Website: crate-barrel
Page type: billing-address
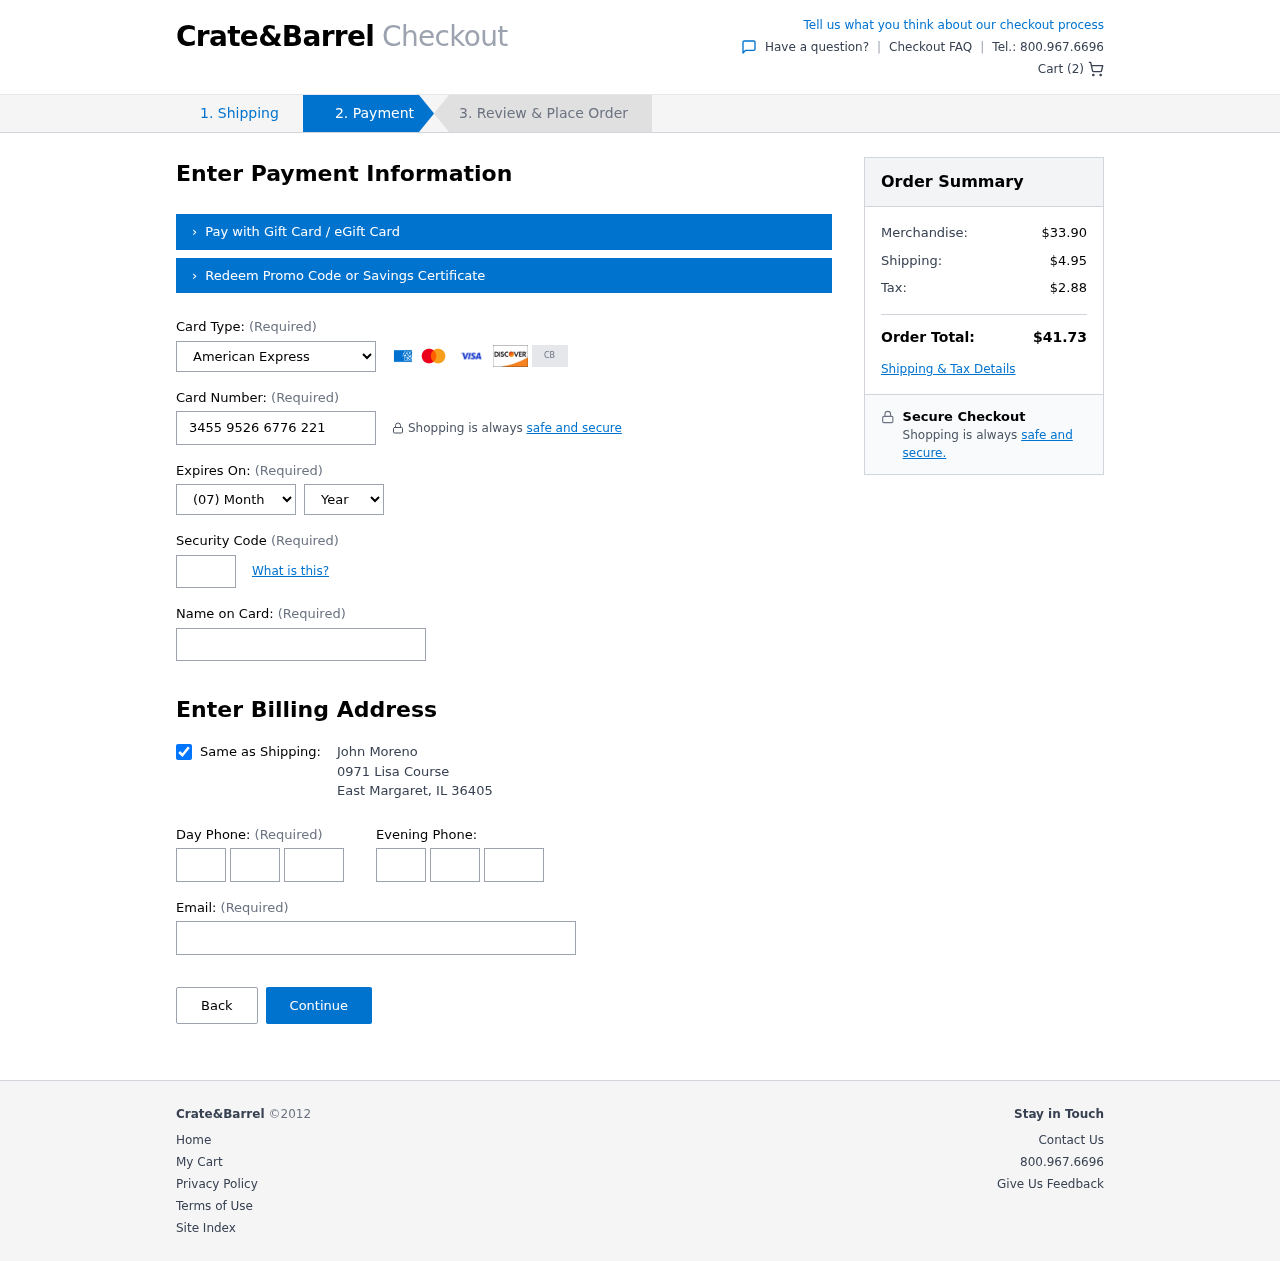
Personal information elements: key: PII_CARD_CVV
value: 0526
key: PII_CARD_EXPIRY_MONTH
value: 07
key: PII_CARD_EXPIRY_YEAR
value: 28
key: PII_CARD_NUMBER
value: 3455 9526 6776 221
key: PII_CARD_TYPE
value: American Express
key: PII_CITY
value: East Margaret
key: PII_EMAIL
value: john_moreno@yahoo.com
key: PII_FULLNAME
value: John Moreno
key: PII_PHONE_AREA
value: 988
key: PII_PHONE_PREFIX
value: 968
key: PII_PHONE_SUFFIX
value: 0618
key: PII_POSTCODE
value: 36405
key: PII_STATE_ABBR
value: IL
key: PII_STREET
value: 0971 Lisa Course
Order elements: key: ORDER_NUM_ITEMS
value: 2
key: ORDER_SUBTOTAL
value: $33.90
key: ORDER_SHIPPING_COST
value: $4.95
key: ORDER_TAX
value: $2.88
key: ORDER_TOTAL
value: $41.73